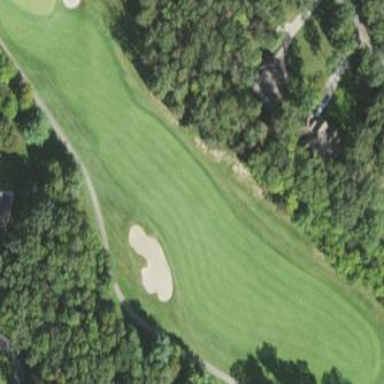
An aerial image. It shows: Golf fairway in the image.